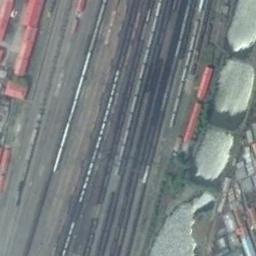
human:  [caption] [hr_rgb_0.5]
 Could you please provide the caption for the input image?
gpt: There are many buildings of different shapes beside the railway .

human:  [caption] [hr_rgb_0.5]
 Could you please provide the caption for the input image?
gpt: These railways have lots of trains on the tracks .

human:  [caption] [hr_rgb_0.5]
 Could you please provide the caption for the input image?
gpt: There are two parallel railway lines here .

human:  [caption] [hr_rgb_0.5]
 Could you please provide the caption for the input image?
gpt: There are some trains on the railway .

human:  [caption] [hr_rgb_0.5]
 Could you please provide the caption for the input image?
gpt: There are some red buildings beside the railway with some black trains .